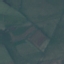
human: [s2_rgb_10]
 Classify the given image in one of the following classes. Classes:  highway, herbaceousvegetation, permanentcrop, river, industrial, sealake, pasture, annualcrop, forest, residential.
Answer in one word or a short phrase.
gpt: Pasture